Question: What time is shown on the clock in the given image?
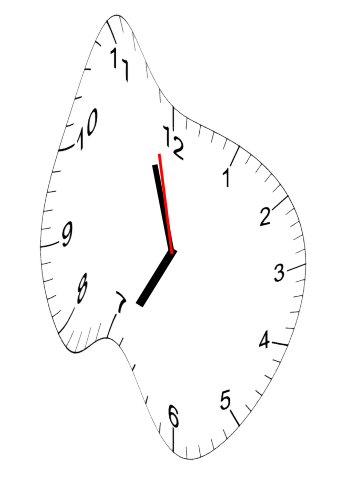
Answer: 06:56:58